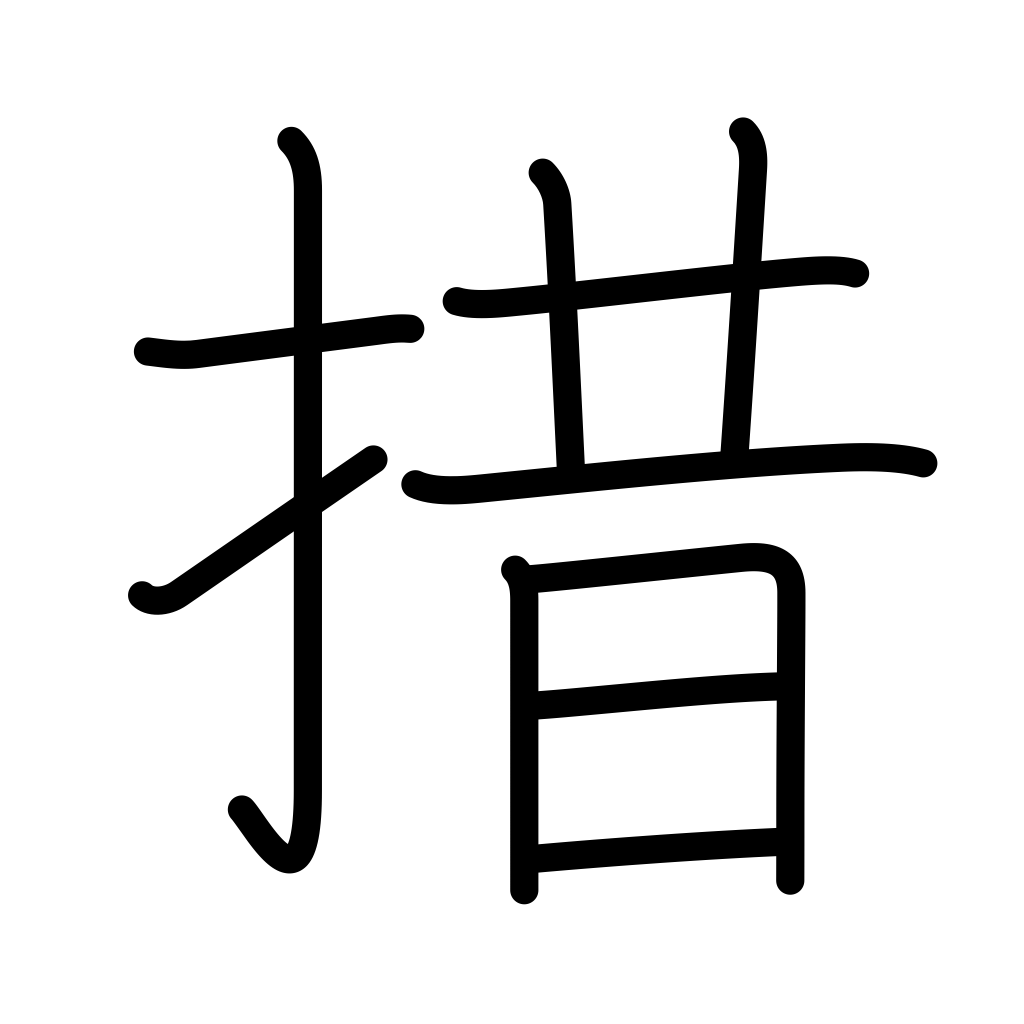
Meaning: set aside, give up, suspend, discontinue, lay aside, except